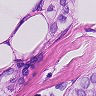
Metastatic tissue present: yes